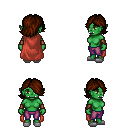
a pixel art fantasy rpg character, female body template, orc, green skin, maroon cape, magenta pants, brown swoop hairstyle, cloth bracers, white slippers, four views (front, back, left, right), 2x2 character sprite sheet, small pixel art, hard edges, no anti-aliasing